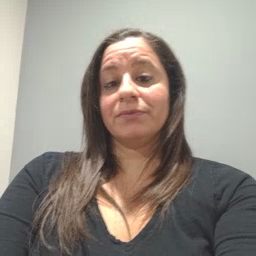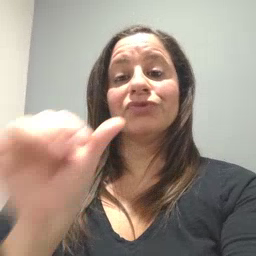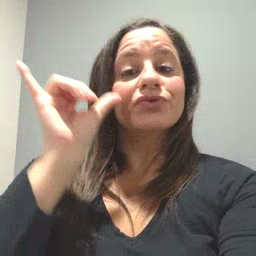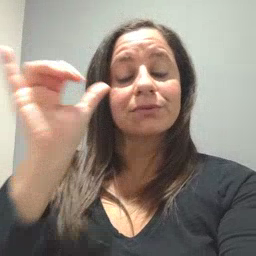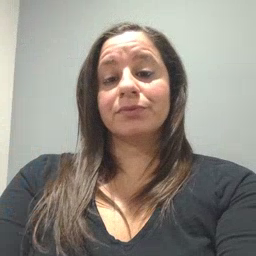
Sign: yesterday